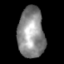
Tissue: skin
Cell type: Epithelial cells
Senescence score: 0.1807
Nuclear area (px): 1311
Mean DAPI intensity: 140.707